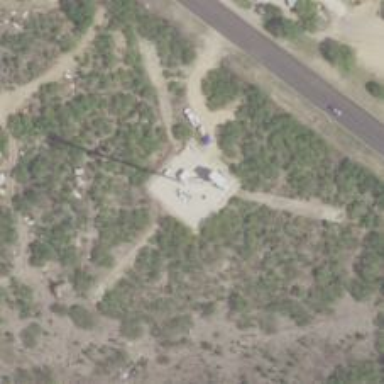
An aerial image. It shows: Communication mast tower.